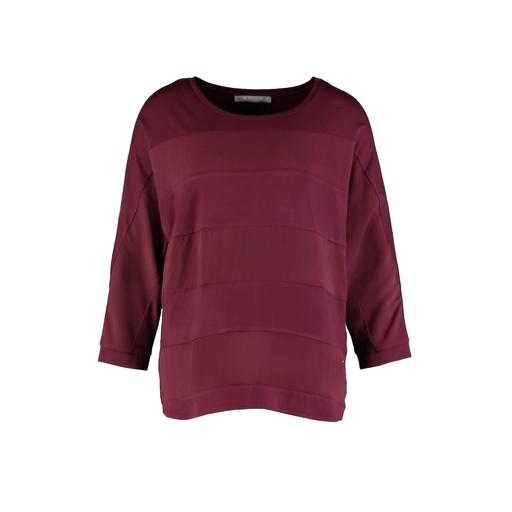
loose fit t-shirt, boxy fit t-shirt, panel t-shirt, white background